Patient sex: M
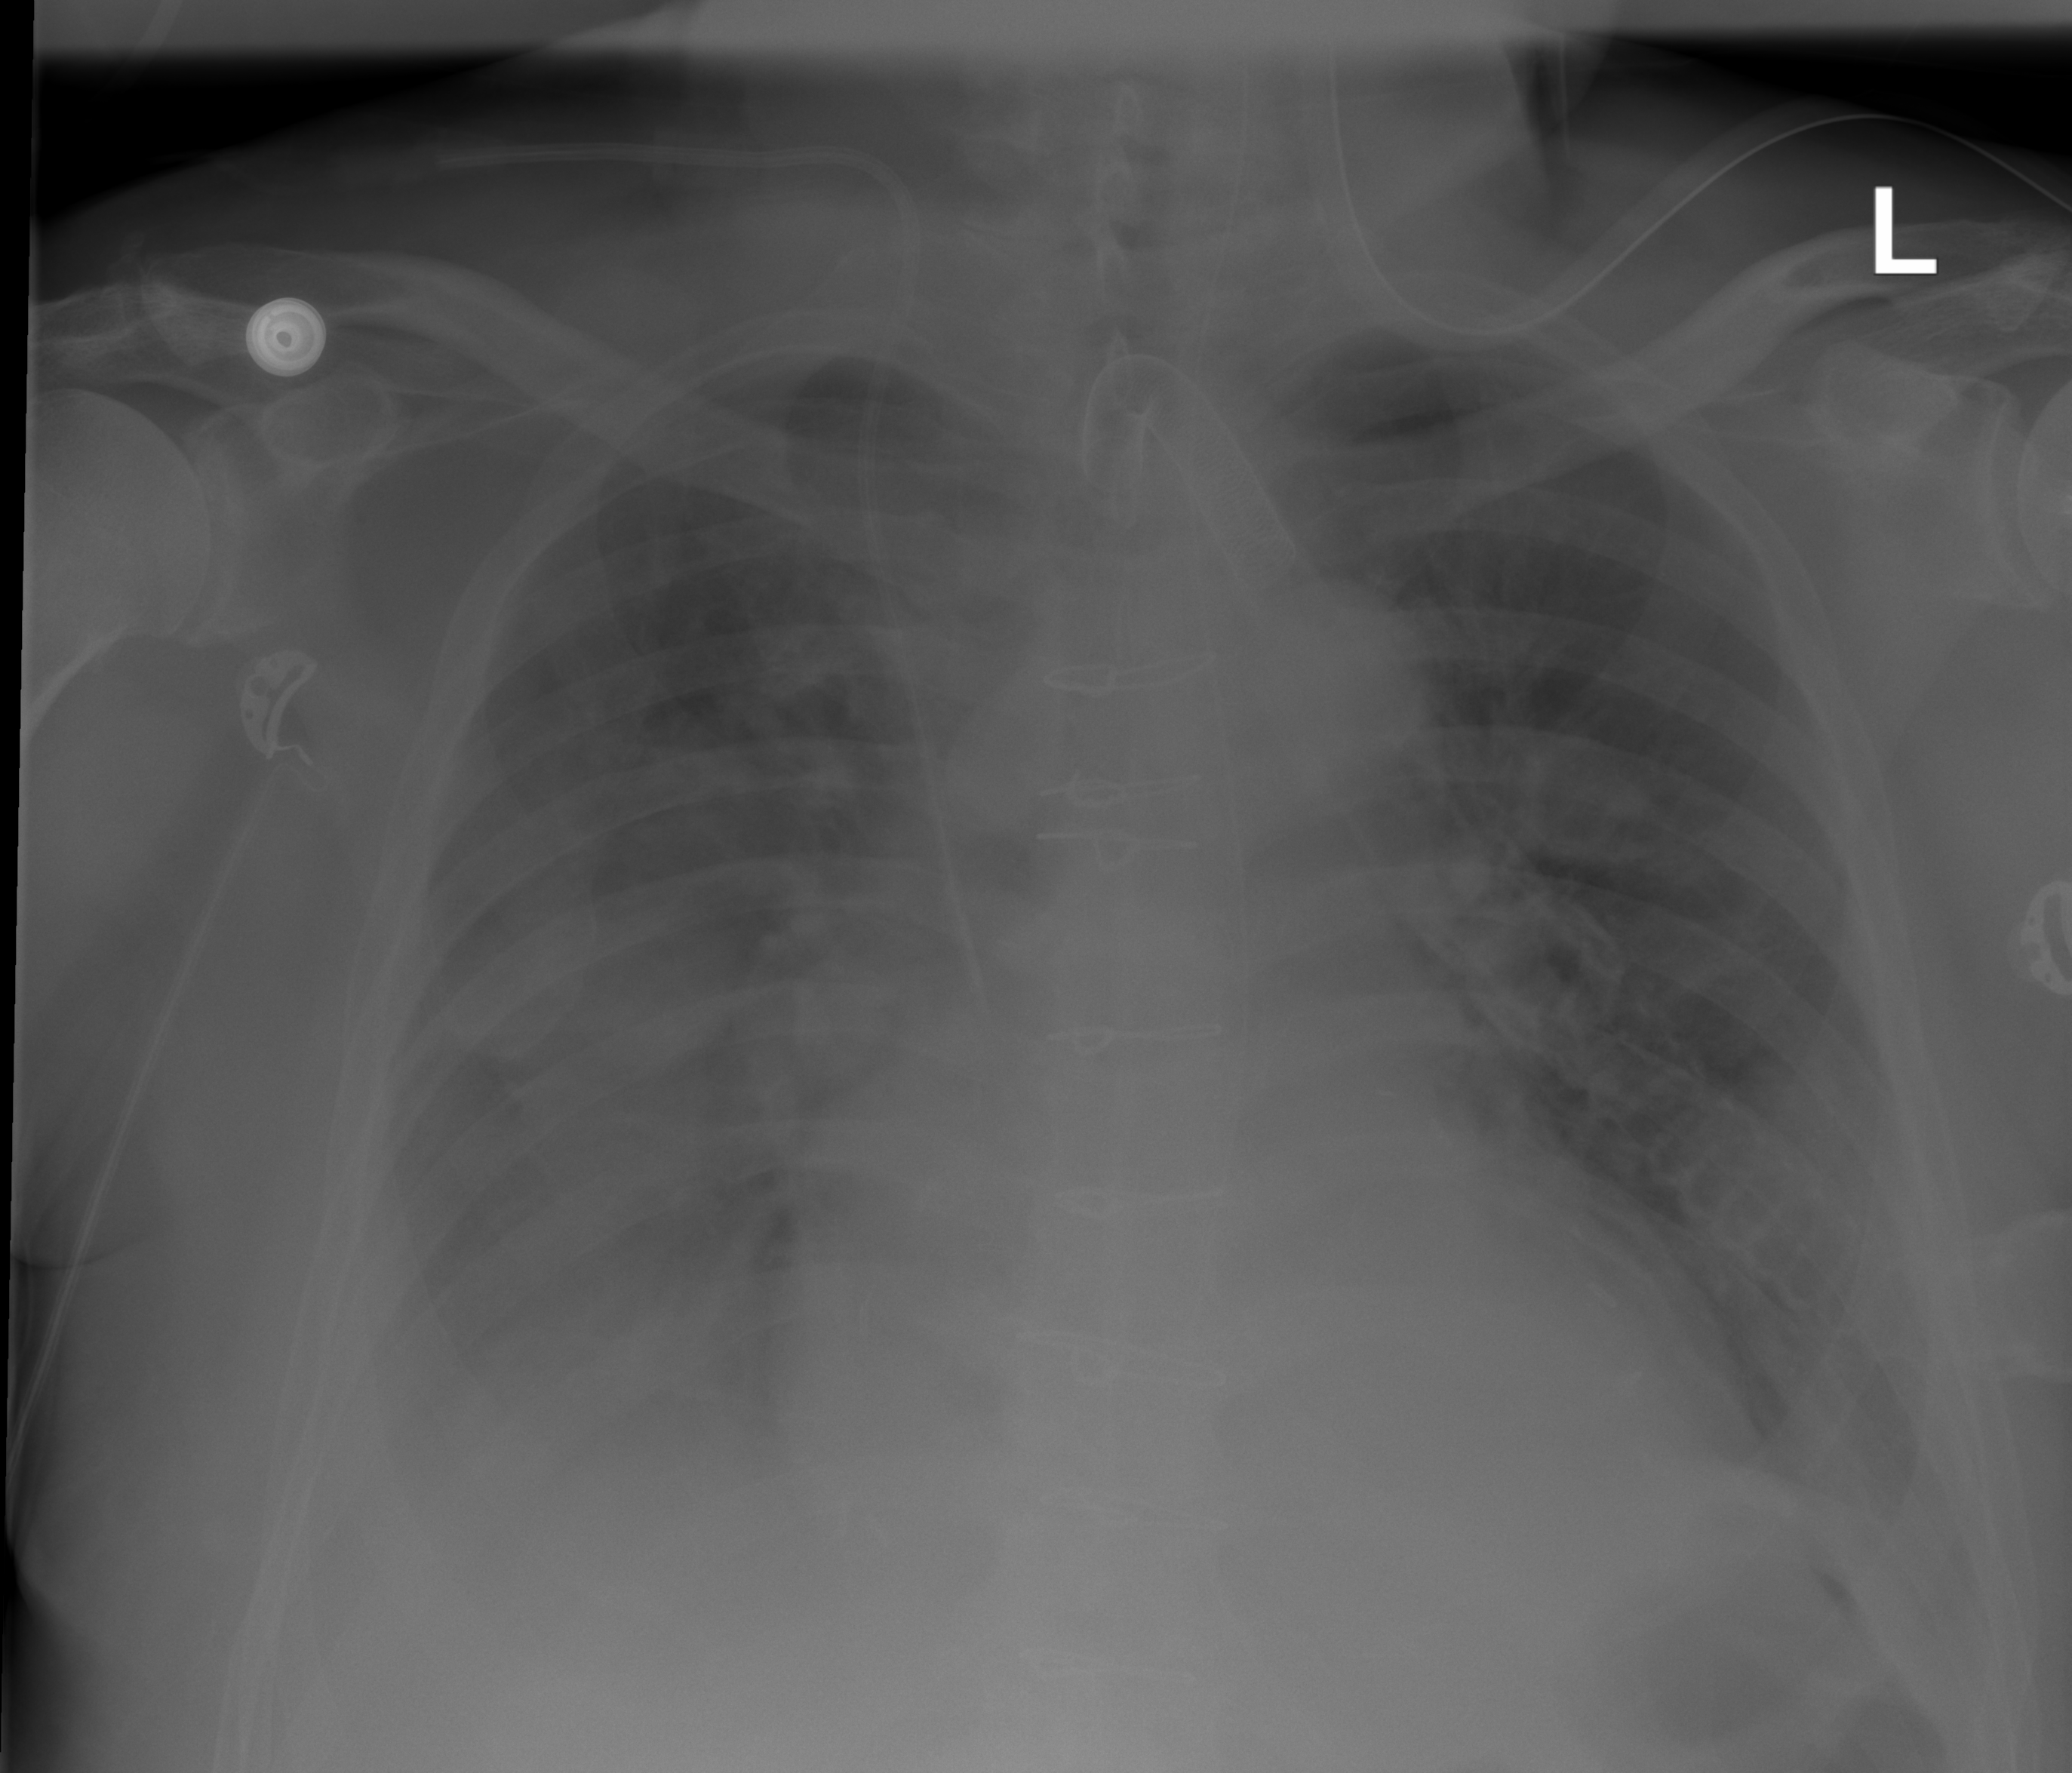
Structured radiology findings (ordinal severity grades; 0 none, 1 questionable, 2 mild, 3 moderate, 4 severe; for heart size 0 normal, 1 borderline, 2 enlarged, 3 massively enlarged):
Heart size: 2
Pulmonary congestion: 0
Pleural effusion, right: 2
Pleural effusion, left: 2
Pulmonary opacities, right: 0
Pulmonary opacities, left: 0
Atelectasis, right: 2
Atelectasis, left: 2